【题型】填空题　【知识点】平面几何　【难度】easy
如图，平行四边形 \(ABCD\) 的对角线 \(AC\)，\(BD\) 交于点 \(O\)，\(E\)，\(F\) 是对角线 \(AC\) 上两点，添加一个能判定四边形 \(DEBF\) 是平行四边形的条件：\underline{\quad\quad\quad\quad}。

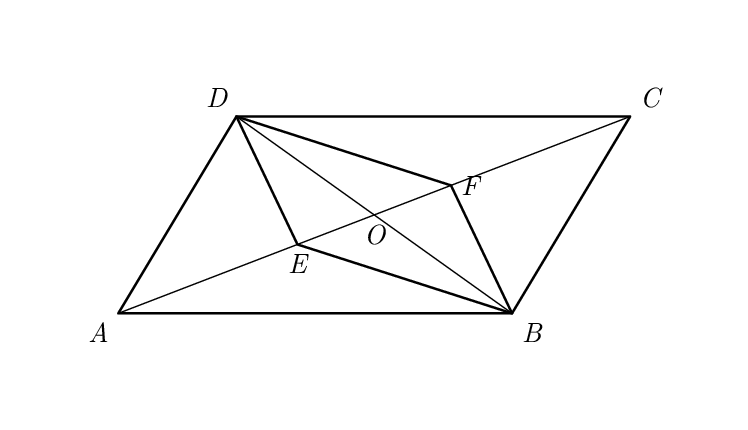
【解答】
\textbf{【答案】} $E$，$F$ 分别是 $OA$，$OC$ 的中点（答案不唯一）

\textbf{【分析】}

\textbf{【详解】} 添加的条件：$E$，$F$ 分别是 $OA$，$OC$ 的中点。

证明：$\because$ 四边形 $ABCD$ 是平行四边形，

$\therefore OA = OC$，$OB = OD$。

$\because E$、$F$ 分别是 $OA$，$OC$ 的中点，

$\therefore OE = AE = \dfrac{1}{2}OA$，$OF = CF = \dfrac{1}{2}OC$，

$\therefore OE = OF$。

$\therefore$ 四边形 $DEBF$ 是平行四边形。